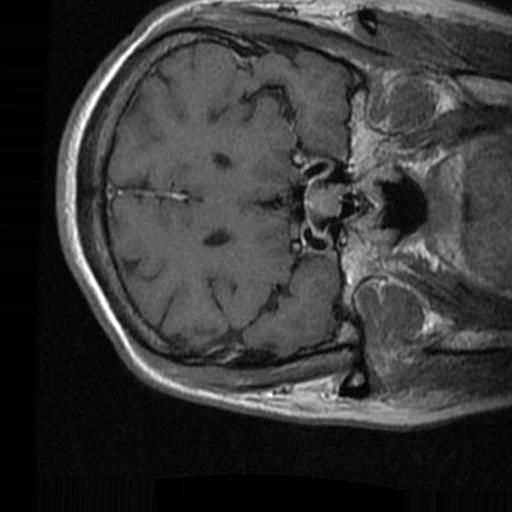
Label: brain_tumor